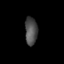
Tissue: skin
Cell type: T cells
Senescence score: 0.6811
Nuclear area (px): 341
Mean DAPI intensity: 76.979